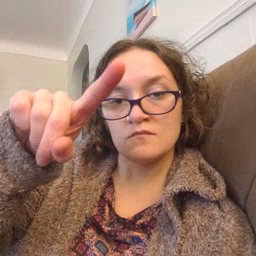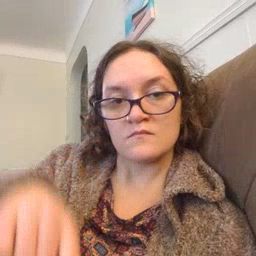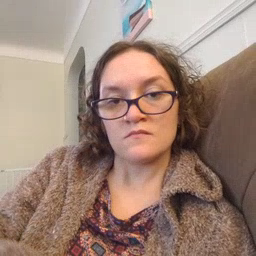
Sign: for